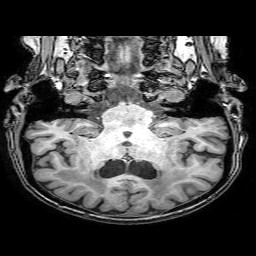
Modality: T1w
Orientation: sagittal
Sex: female
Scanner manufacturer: philips
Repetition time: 0.00812 s
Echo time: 0.00371 s